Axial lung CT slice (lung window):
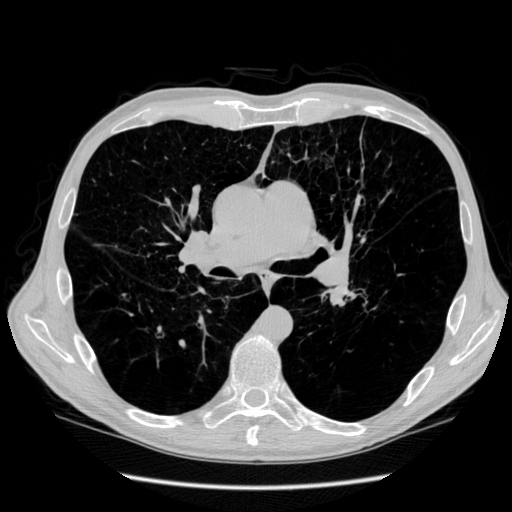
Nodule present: no